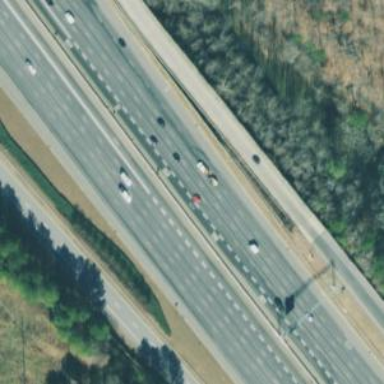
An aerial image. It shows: Asphalt motorway.